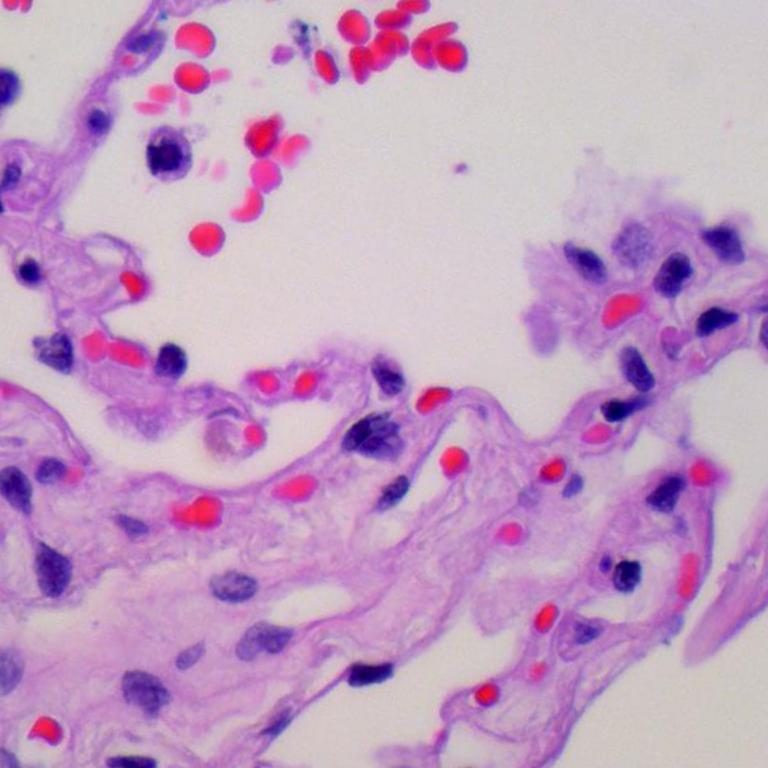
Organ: lung
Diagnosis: benign